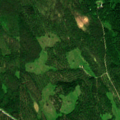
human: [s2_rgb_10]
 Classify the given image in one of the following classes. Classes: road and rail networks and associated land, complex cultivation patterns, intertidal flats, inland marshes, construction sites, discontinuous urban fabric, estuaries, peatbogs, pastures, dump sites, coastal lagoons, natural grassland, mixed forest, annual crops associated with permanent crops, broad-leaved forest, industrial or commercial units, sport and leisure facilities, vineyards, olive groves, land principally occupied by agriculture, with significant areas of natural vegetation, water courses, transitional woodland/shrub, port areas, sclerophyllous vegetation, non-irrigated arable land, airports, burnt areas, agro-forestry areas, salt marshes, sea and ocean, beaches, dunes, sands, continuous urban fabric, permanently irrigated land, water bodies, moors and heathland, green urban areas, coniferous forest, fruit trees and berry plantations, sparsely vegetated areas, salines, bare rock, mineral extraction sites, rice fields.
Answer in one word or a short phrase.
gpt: coniferous forest, mixed forest, transitional woodland/shrub